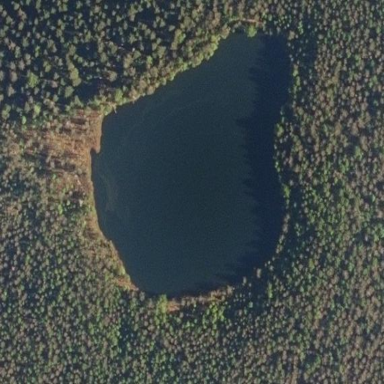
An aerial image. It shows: Lake with natural water.